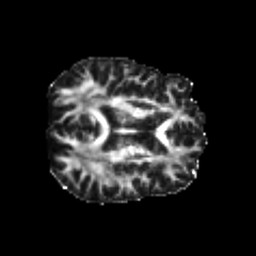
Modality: FA
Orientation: axial
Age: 22
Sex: male
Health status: healthy
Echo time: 0.074 s